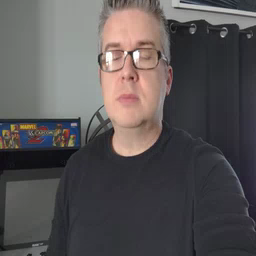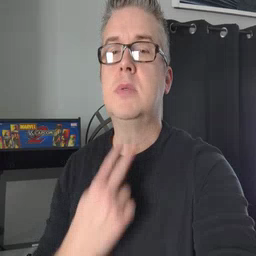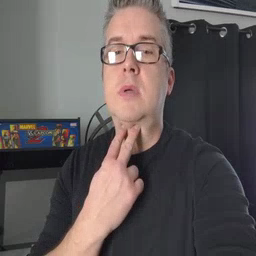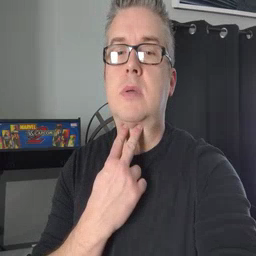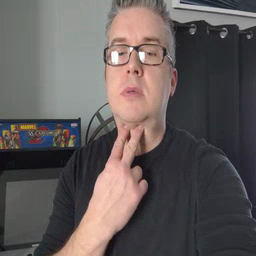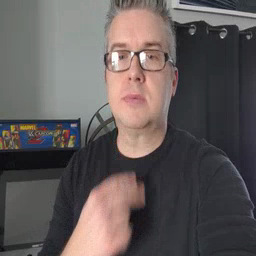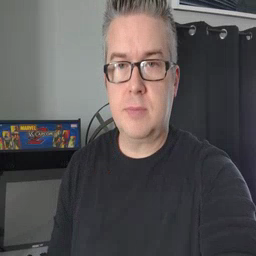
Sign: stuck